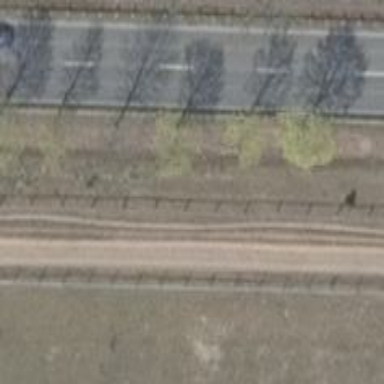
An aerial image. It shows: Row of broadleaved trees.